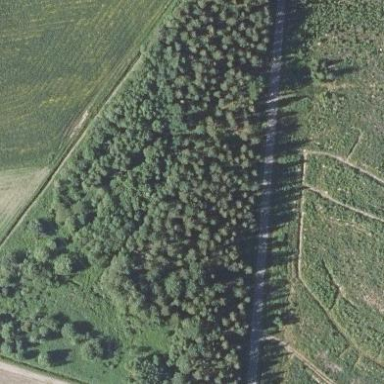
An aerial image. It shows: Forest dominated by needle-leaved trees.